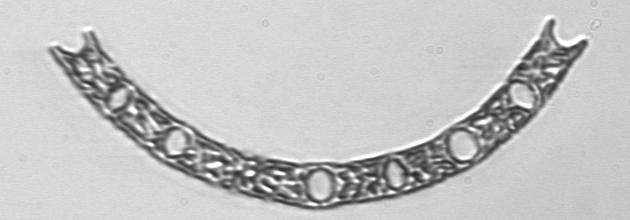
Label: Eucampia